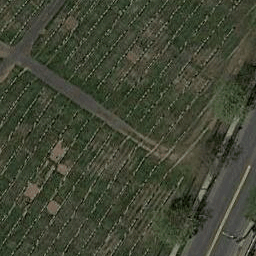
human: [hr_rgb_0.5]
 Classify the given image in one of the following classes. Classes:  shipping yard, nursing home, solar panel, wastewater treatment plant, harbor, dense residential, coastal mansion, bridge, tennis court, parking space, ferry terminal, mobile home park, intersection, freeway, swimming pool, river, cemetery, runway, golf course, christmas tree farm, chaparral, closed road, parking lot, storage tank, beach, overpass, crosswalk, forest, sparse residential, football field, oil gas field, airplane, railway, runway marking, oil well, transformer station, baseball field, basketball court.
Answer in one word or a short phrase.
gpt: cemetery